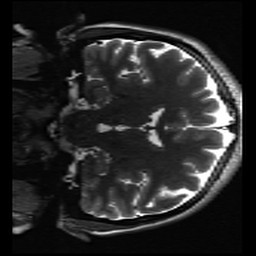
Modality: inplaneT2
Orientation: coronal